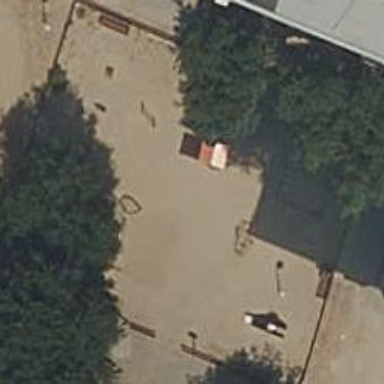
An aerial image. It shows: Playground area for leisure land.